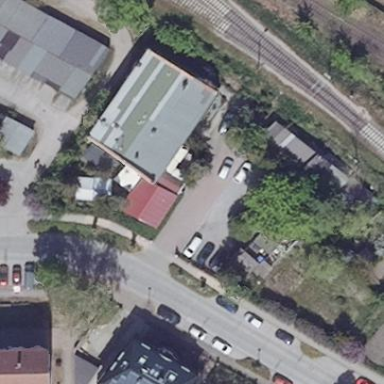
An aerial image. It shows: Restaurant in building.